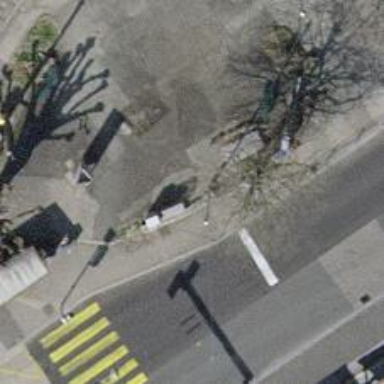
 serving as platform for public transportation."